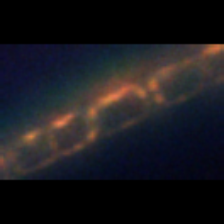
Taxon: Skeletonema
Group: Diatoms